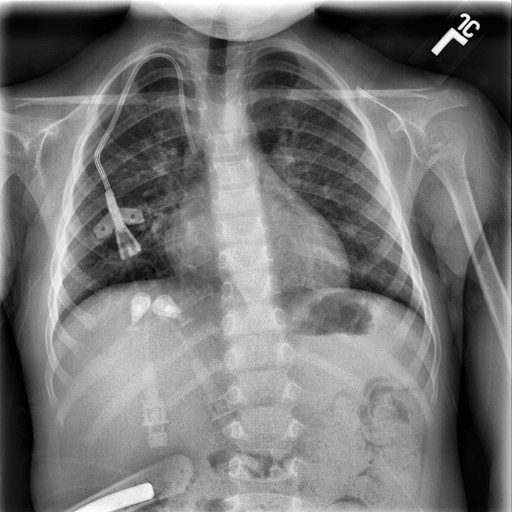
Finding: NORMAL